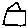
Label: house